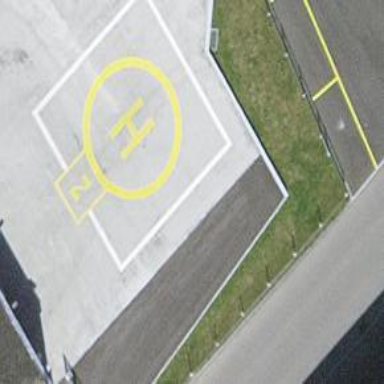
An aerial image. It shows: Image of helipad at airport.